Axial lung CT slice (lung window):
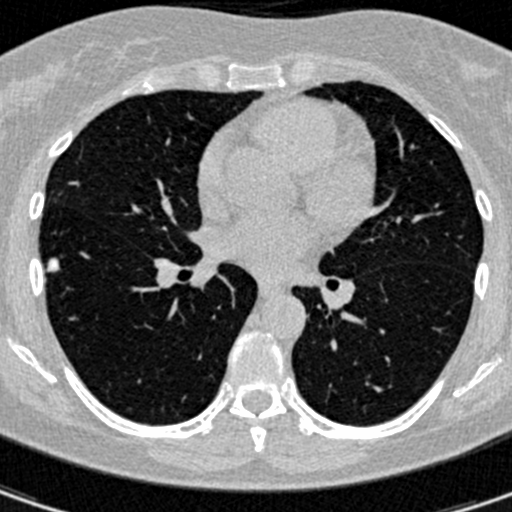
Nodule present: yes
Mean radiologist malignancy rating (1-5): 1.667